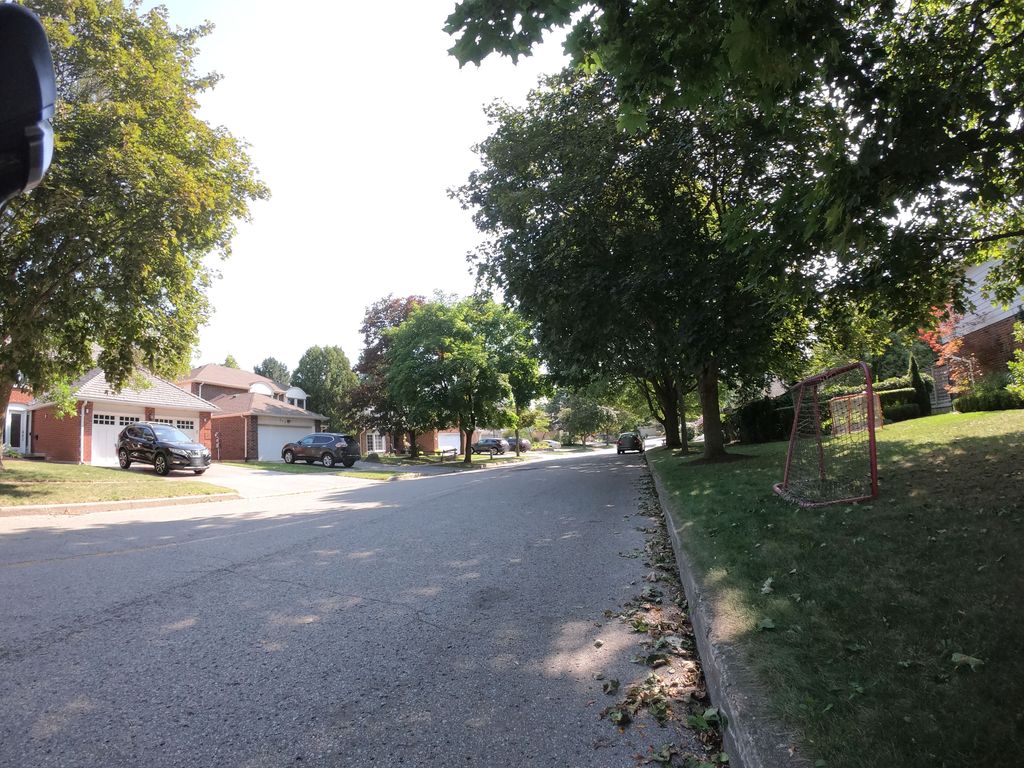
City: kitchener-waterloo